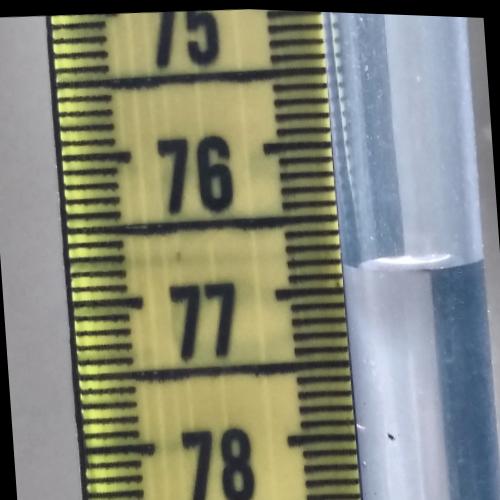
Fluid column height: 76.9 cm